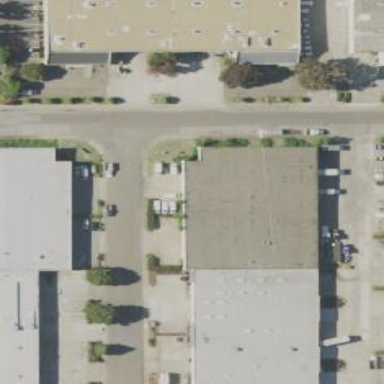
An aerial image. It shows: Flat-roofed commercial building.